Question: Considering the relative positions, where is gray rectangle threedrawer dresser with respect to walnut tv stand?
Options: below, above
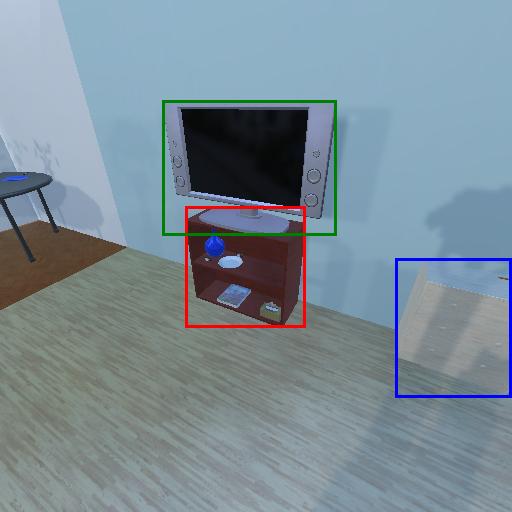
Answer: below